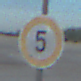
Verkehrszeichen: Geschwindigkeit5
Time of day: SunriseSunset
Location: Outdoor (Beach)
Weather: PartlyCloudy
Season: NotSpecified
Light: Natural